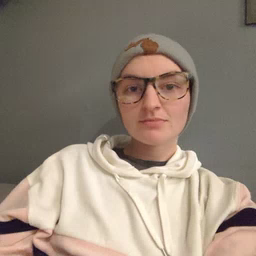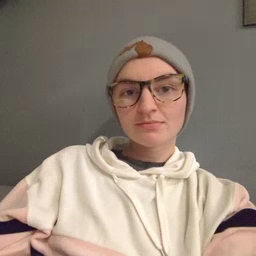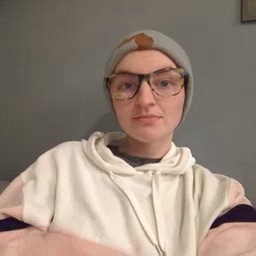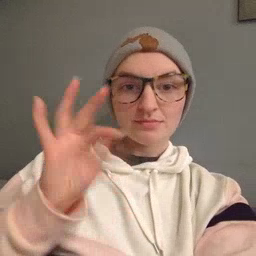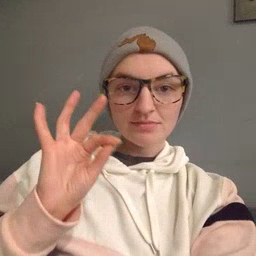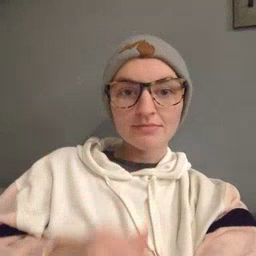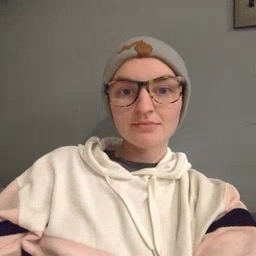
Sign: find